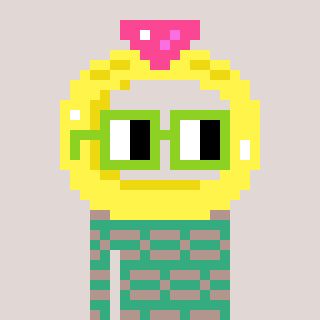
a pixel art character with square light green glasses, a ring-shaped head and a teal-colored body on a warm background